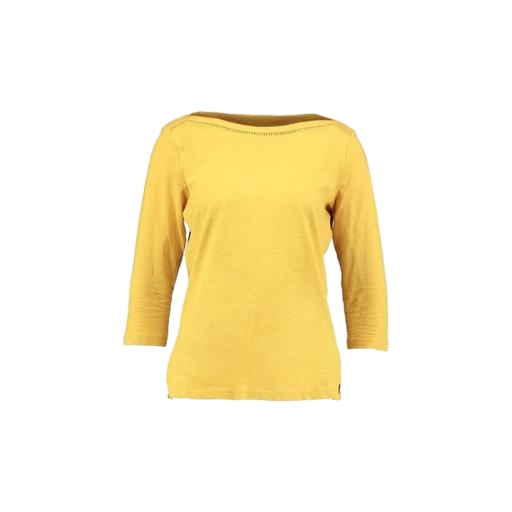
gold boatneck t-shirt, bateau shirt, yellow boxy bateau neck top, white background